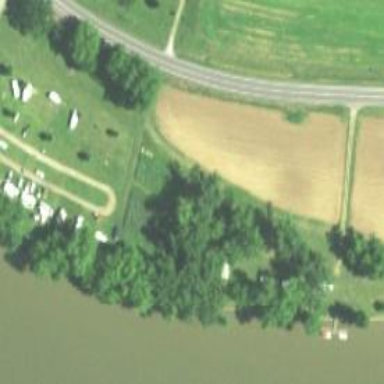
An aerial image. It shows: Caravan site for tourism.